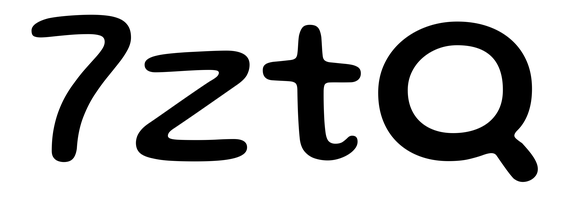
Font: Gluten_Regular